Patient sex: M
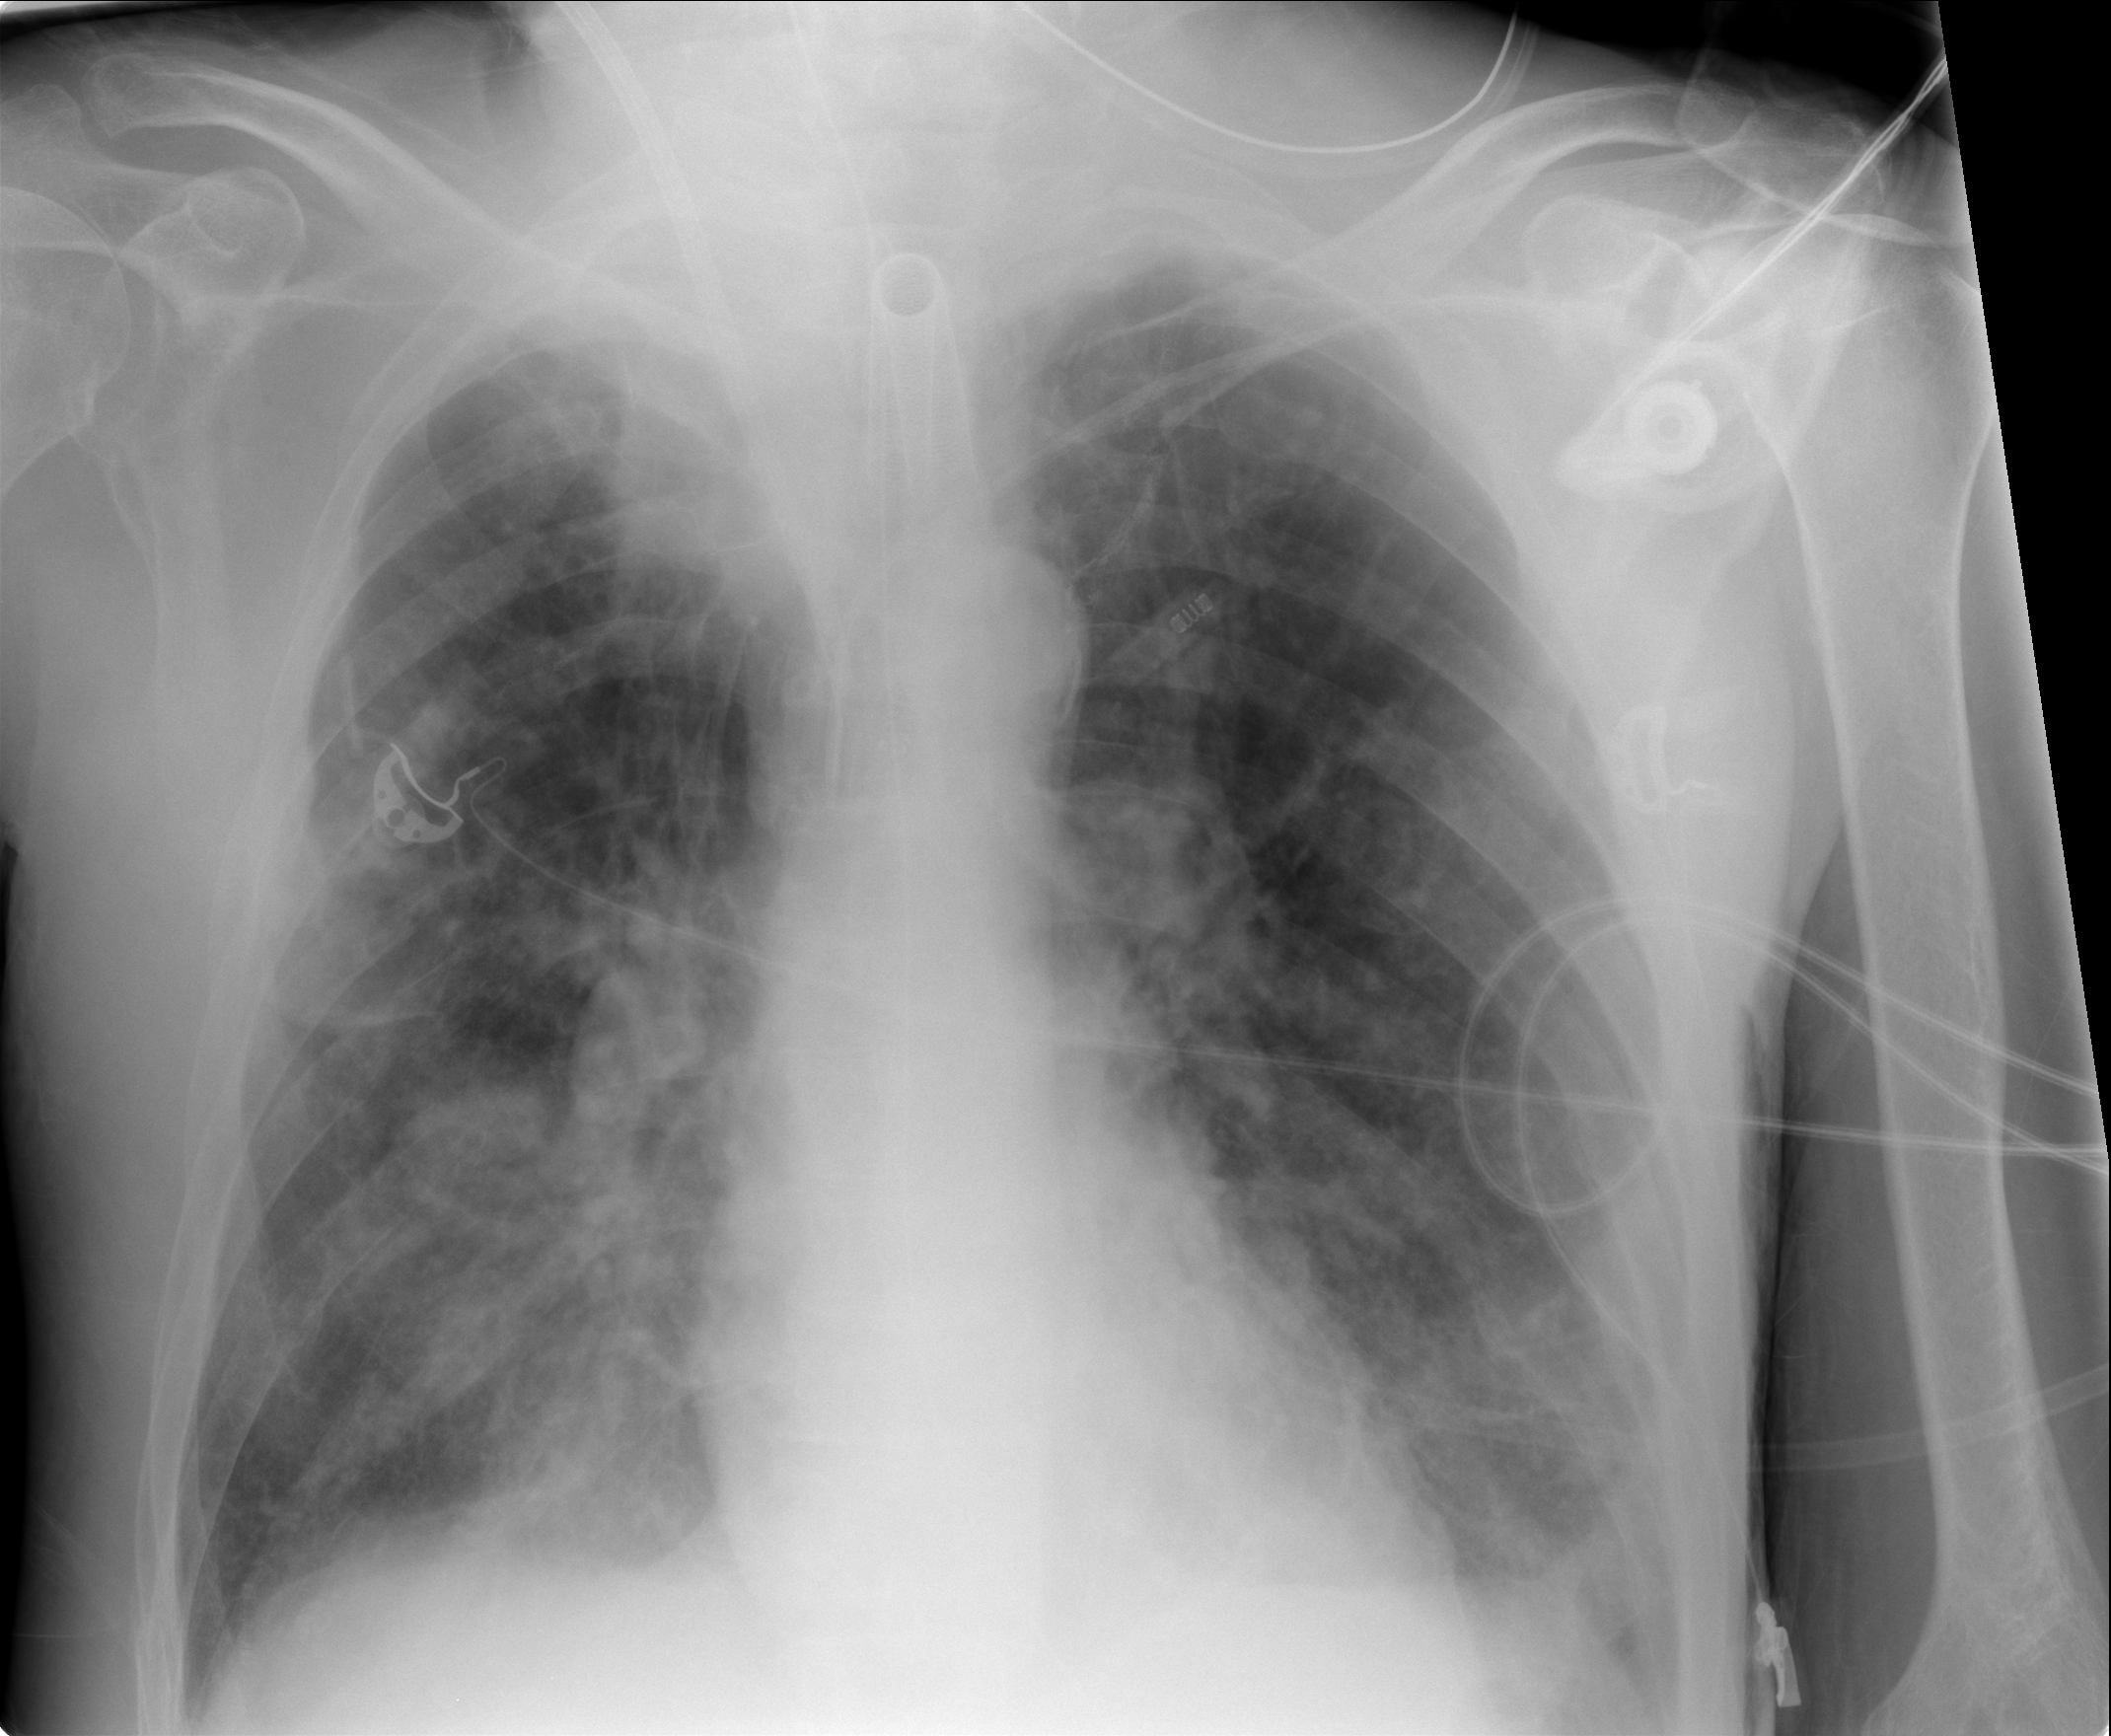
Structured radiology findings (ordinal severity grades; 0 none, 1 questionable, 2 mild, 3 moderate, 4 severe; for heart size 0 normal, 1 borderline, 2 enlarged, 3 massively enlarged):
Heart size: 0
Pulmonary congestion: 0
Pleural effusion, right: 0
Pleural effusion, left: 2
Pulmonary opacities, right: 3
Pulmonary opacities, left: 3
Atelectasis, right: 3
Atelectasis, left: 2